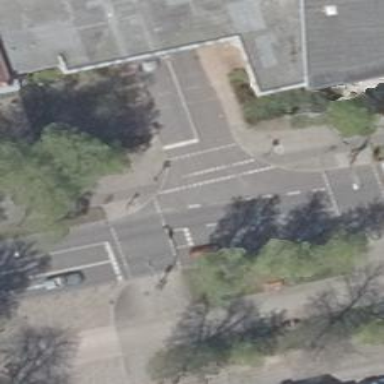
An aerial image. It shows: Crossing with traffic signals.